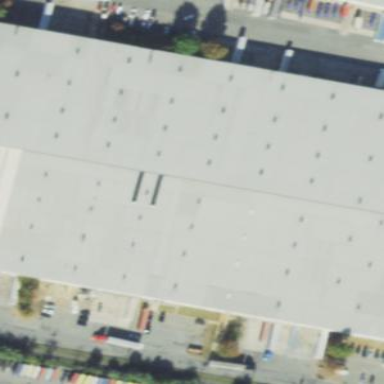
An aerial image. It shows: Warehouse building.